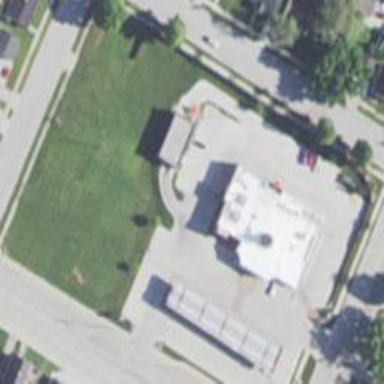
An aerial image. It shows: Convenience shop.